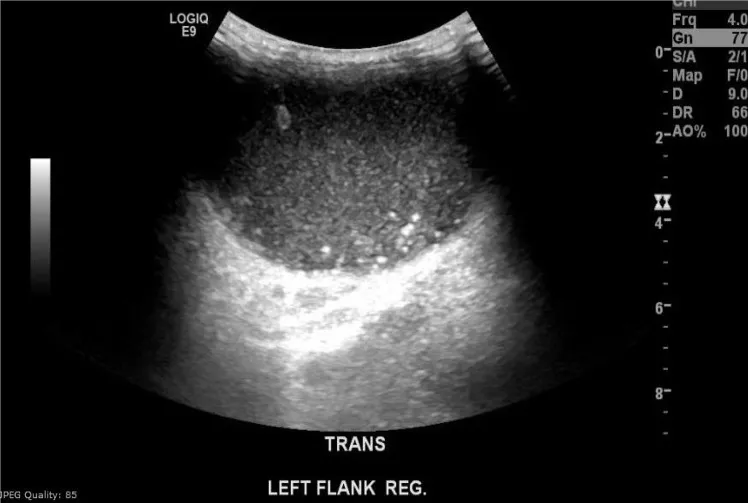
Ultrasound examination of the lesion in the lower chest wall showed well defined hypoechoic area, with varying degrees of internal heterogeneity.
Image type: radiology (ultrasound)